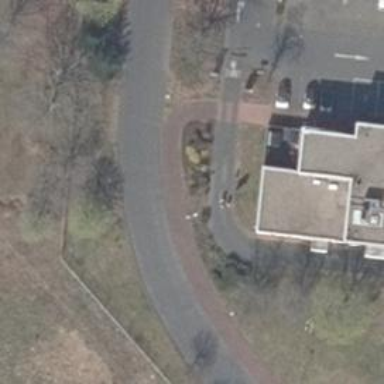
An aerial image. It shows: Sidewalk.